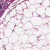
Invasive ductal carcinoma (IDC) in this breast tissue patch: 0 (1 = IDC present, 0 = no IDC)